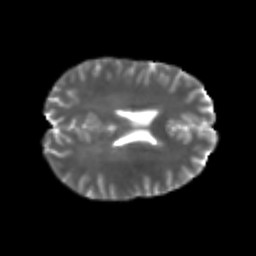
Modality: T2w
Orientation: axial
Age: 22
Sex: female
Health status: healthy
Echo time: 0.074 s